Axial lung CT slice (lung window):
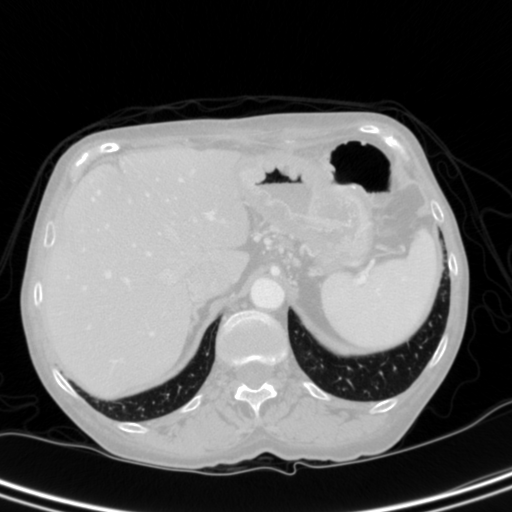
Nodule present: no